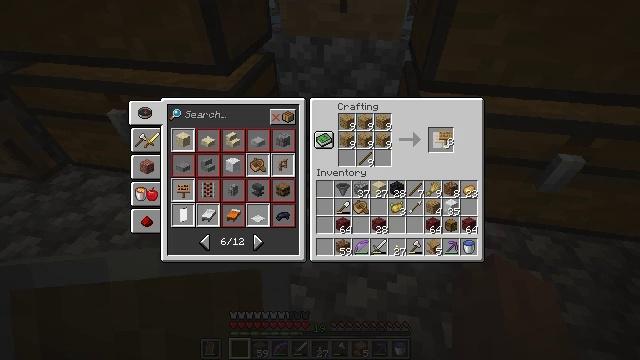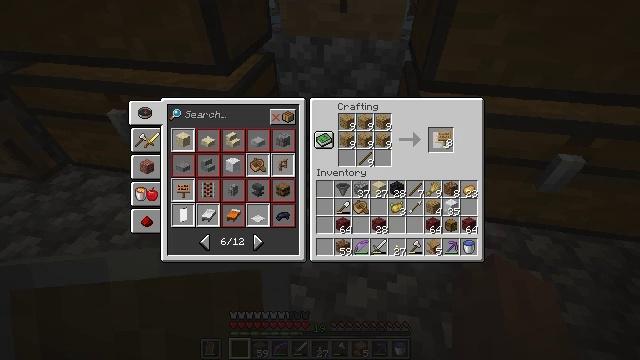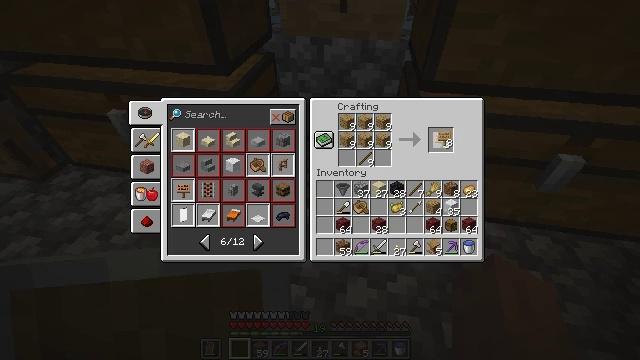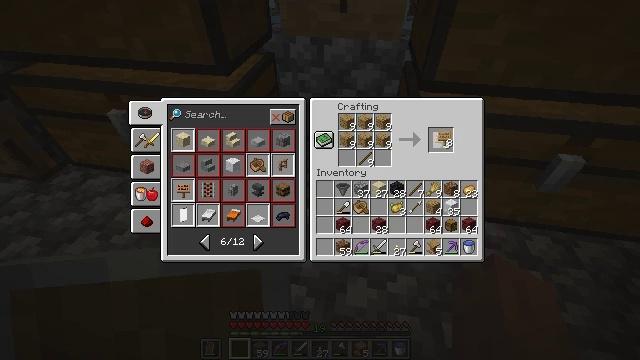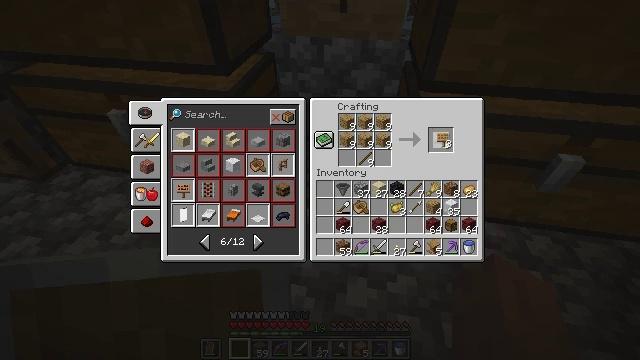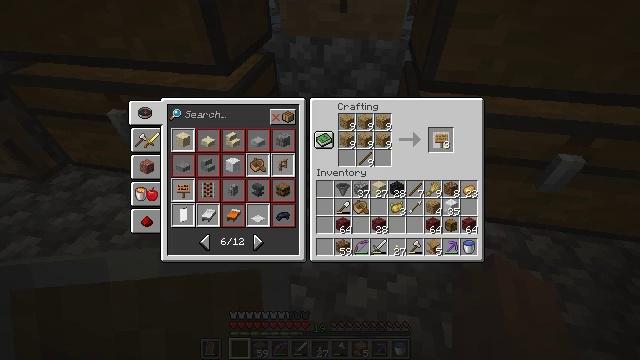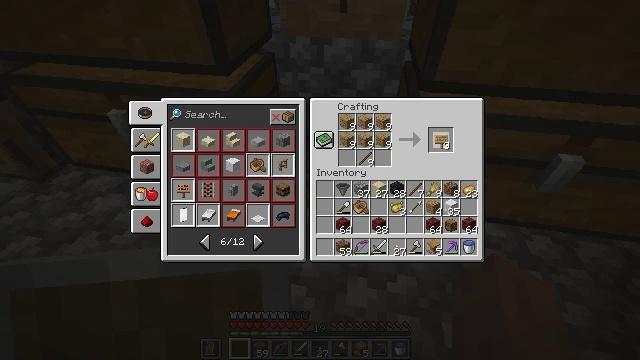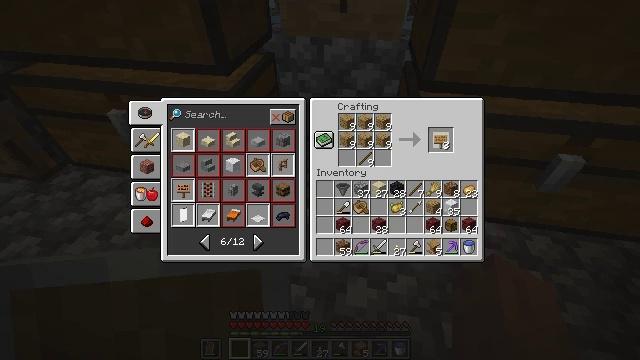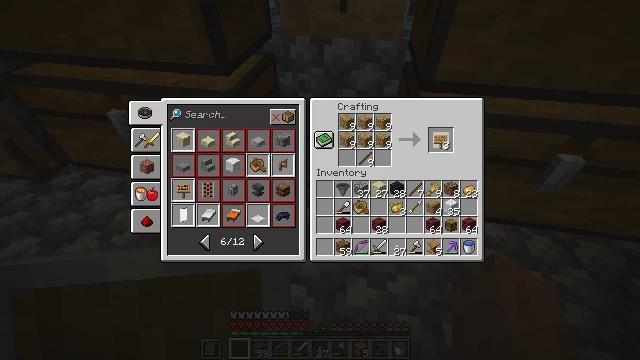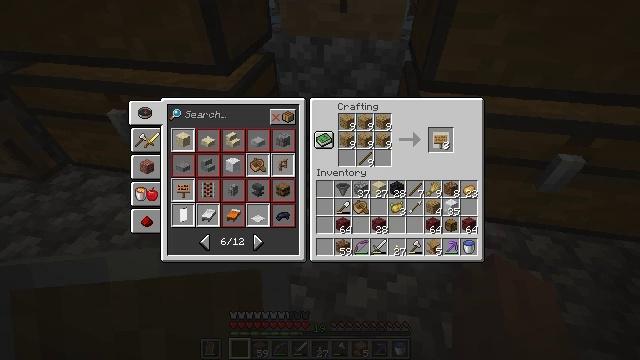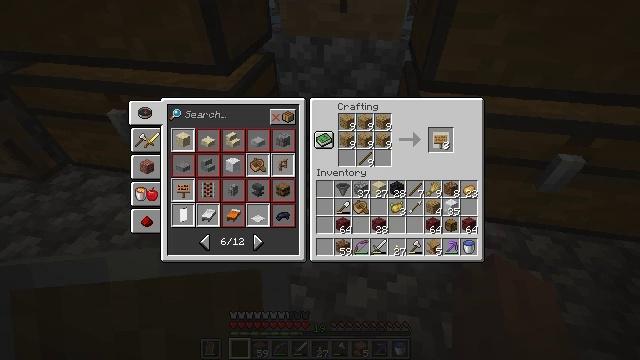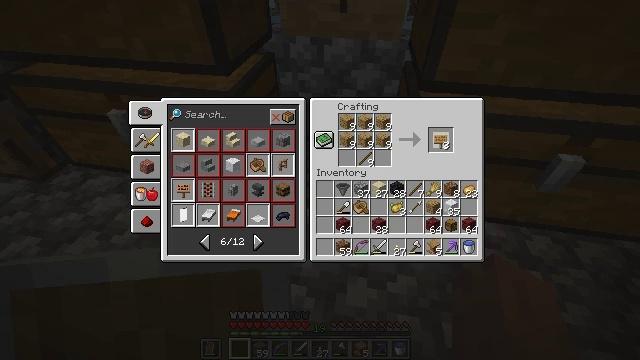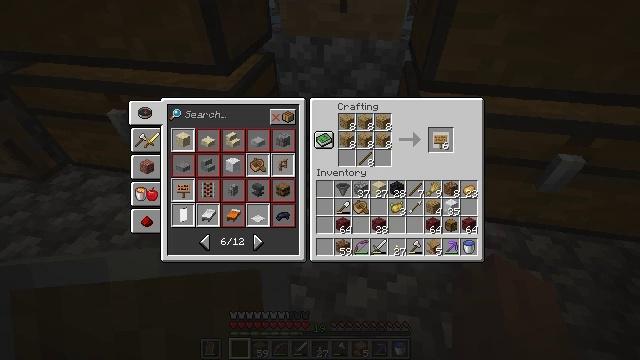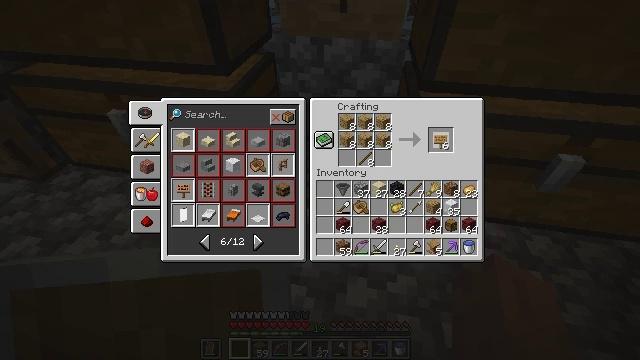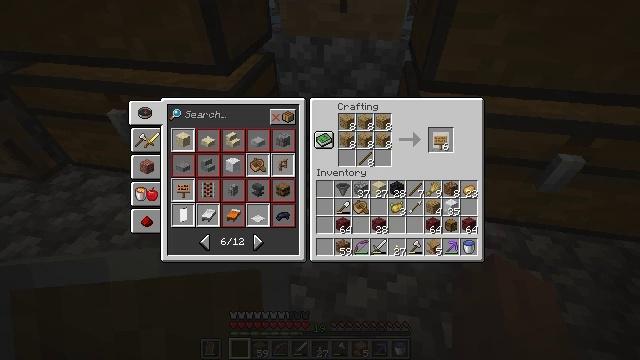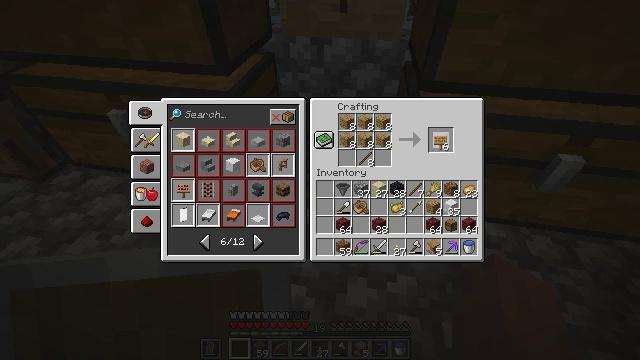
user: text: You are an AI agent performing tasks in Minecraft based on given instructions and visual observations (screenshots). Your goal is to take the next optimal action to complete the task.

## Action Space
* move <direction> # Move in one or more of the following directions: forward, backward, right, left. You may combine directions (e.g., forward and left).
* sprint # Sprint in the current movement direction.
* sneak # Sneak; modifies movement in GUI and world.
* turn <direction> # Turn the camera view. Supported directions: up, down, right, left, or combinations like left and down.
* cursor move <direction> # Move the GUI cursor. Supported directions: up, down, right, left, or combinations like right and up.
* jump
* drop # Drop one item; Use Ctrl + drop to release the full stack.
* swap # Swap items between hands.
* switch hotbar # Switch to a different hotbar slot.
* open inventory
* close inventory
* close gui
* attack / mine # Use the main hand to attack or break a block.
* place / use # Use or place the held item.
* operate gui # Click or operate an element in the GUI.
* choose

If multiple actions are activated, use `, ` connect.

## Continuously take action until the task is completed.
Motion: motion action
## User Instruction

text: Use oak planks to craft an oak sign.
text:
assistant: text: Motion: no_op
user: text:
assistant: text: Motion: no_op
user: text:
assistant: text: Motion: no_op
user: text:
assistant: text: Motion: no_op
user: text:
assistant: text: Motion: no_op
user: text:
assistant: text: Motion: no_op
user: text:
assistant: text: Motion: no_op
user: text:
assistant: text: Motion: no_op
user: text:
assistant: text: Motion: attack / mine
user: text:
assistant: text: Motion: attack / mine
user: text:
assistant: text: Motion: attack / mine
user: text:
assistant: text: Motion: no_op
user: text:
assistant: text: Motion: no_op
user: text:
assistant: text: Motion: no_op
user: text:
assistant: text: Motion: no_op
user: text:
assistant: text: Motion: no_op
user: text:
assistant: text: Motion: no_op
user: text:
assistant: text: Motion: no_op
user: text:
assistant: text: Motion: no_op
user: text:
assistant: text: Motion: no_op
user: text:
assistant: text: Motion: no_op
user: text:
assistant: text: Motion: no_op
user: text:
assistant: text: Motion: no_op
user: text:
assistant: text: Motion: no_op
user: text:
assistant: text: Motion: no_op
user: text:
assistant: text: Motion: no_op
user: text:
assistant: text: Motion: attack / mine
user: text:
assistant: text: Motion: attack / mine
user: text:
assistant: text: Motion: no_op
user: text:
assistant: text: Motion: no_op